Question: I want to using multiple text box. i search so many and stack overflow answers also. But i am not getting the correct answer. i have reviewed the answer the below link, but this one is having two types of max count for two text boxes. But In my case I want to count using the max character for all text boxes. It should combine all those inputs and every time it should count the values <URL>
'''
$('#Loc').keyup(function () {
var len = $(this).val().length;
var $msg = $("#charNum");
if (len > 160) {
var output = $(this).val().substring(0, 160);
var msglength = 2;
//$(this).val(output);
$msg.html(len + "/" + msglength + " sms left");
} else {
$msg.html(160 - len + " characters left");
}
});
'''
The above code is for first text box.
'''
$('#Contn').keyup(function () {
var Vaclen = $('#Vac').val().length + $('#Loc').val().length;
var len = $(this).val().length;
var $msg = $("#charNum");
if (len > 160) {
var output = $(this).val().substring(0, 160);
var msglength = 2;
//$(this).val(output);
$msg.html(len + "/" + msglength + " sms left");
} else {
$msg.html(Vaclen - len + " characters left");
}
});
'''
I have attached screenshot.
How to combine the all text boxes values and how ll show ?
<URL>
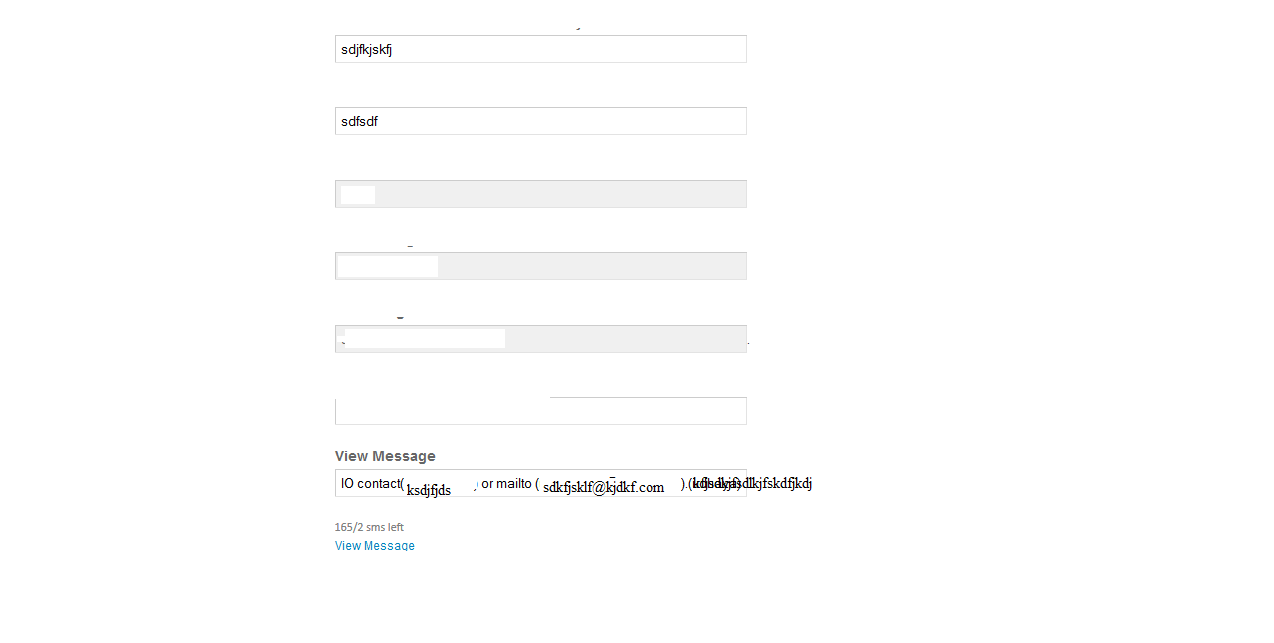
Answer: Try this jQuery :
Here you need to write two events for input text. One is on focus where you will calculate total text length except for focused input and another is keyup event for focused input where you have to get total text length for all input.
'''
$(document).ready(function () {
var count = 0; //
var focusCount = 0;
$('input[type=textbox]').focus(function(){
focusCount = $(this).val().length;
count = 0;
// get total text length
$('input[type=textbox]').each(function(){
count += $(this).val().length;
});
// remove text length of focused input from total count
count-=focusCount;
});
$('input[type=textbox]').keyup(function () {
focusCount = $(this).val().length;
$('#charNum').text(160 - (count+focusCount));
});
});
'''
<URL>